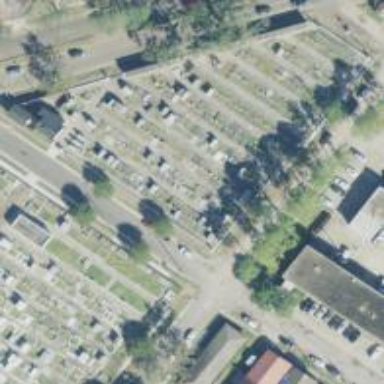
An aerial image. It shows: Graveyard used as cemetery.